Interaction volume radius: 5 \u00c5
Interaction volume height: 35 \u00c5
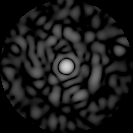
Disorder parameter: 0.85